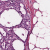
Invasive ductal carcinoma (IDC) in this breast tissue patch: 0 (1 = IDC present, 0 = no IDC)